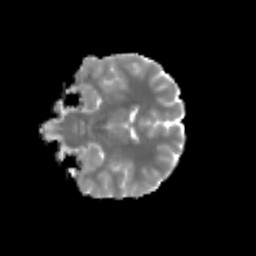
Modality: MD
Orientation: coronal
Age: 25
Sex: female
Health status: healthy
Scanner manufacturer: siemens
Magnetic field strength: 3 T
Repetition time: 3.6 s
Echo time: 0.092 s